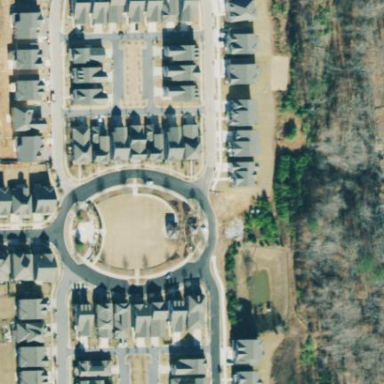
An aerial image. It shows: Residential road.